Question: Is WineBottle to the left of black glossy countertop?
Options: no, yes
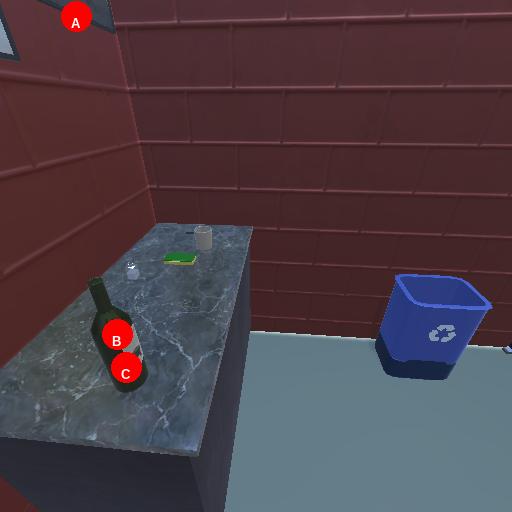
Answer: no